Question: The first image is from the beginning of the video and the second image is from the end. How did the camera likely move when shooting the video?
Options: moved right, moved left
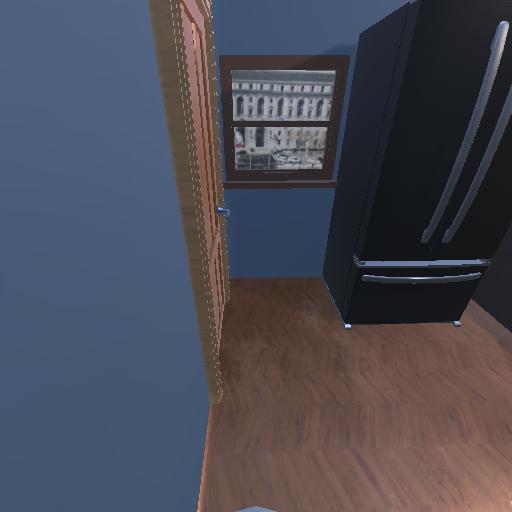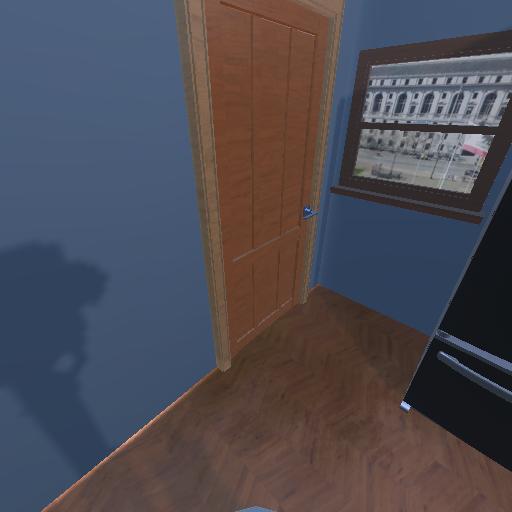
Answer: moved right